Interaction volume radius: 10 \u00c5
Interaction volume height: 15 \u00c5
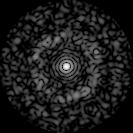
Disorder parameter: 0.8241